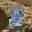
Label: 8